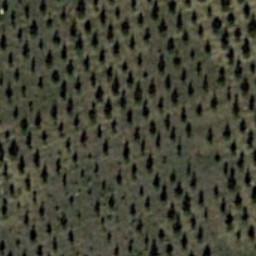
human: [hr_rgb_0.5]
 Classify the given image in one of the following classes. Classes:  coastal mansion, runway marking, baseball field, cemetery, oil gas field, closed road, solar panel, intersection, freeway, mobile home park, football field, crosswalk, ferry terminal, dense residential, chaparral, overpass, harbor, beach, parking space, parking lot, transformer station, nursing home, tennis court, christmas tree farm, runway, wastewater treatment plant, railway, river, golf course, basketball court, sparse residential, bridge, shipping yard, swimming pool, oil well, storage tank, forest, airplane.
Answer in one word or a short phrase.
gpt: christmas tree farm